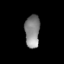
Tissue: lung
Cell type: Epithelial cells
Senescence score: 0.5511
Nuclear area (px): 475
Mean DAPI intensity: 135.832